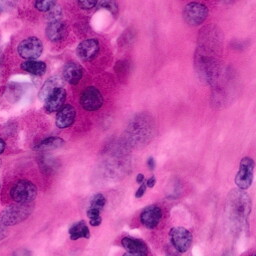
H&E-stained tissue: Pancreatic